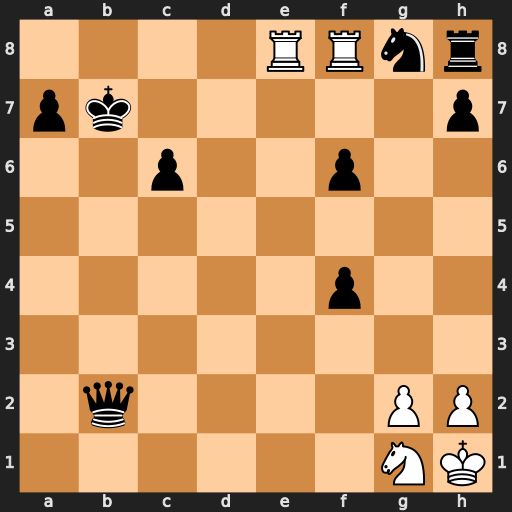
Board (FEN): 4RRnr/pk5p/2p2p2/8/5p2/8/1q4PP/6NK
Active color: w
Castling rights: -
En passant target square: -
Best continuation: Rb8+ Kc7 Rxb2